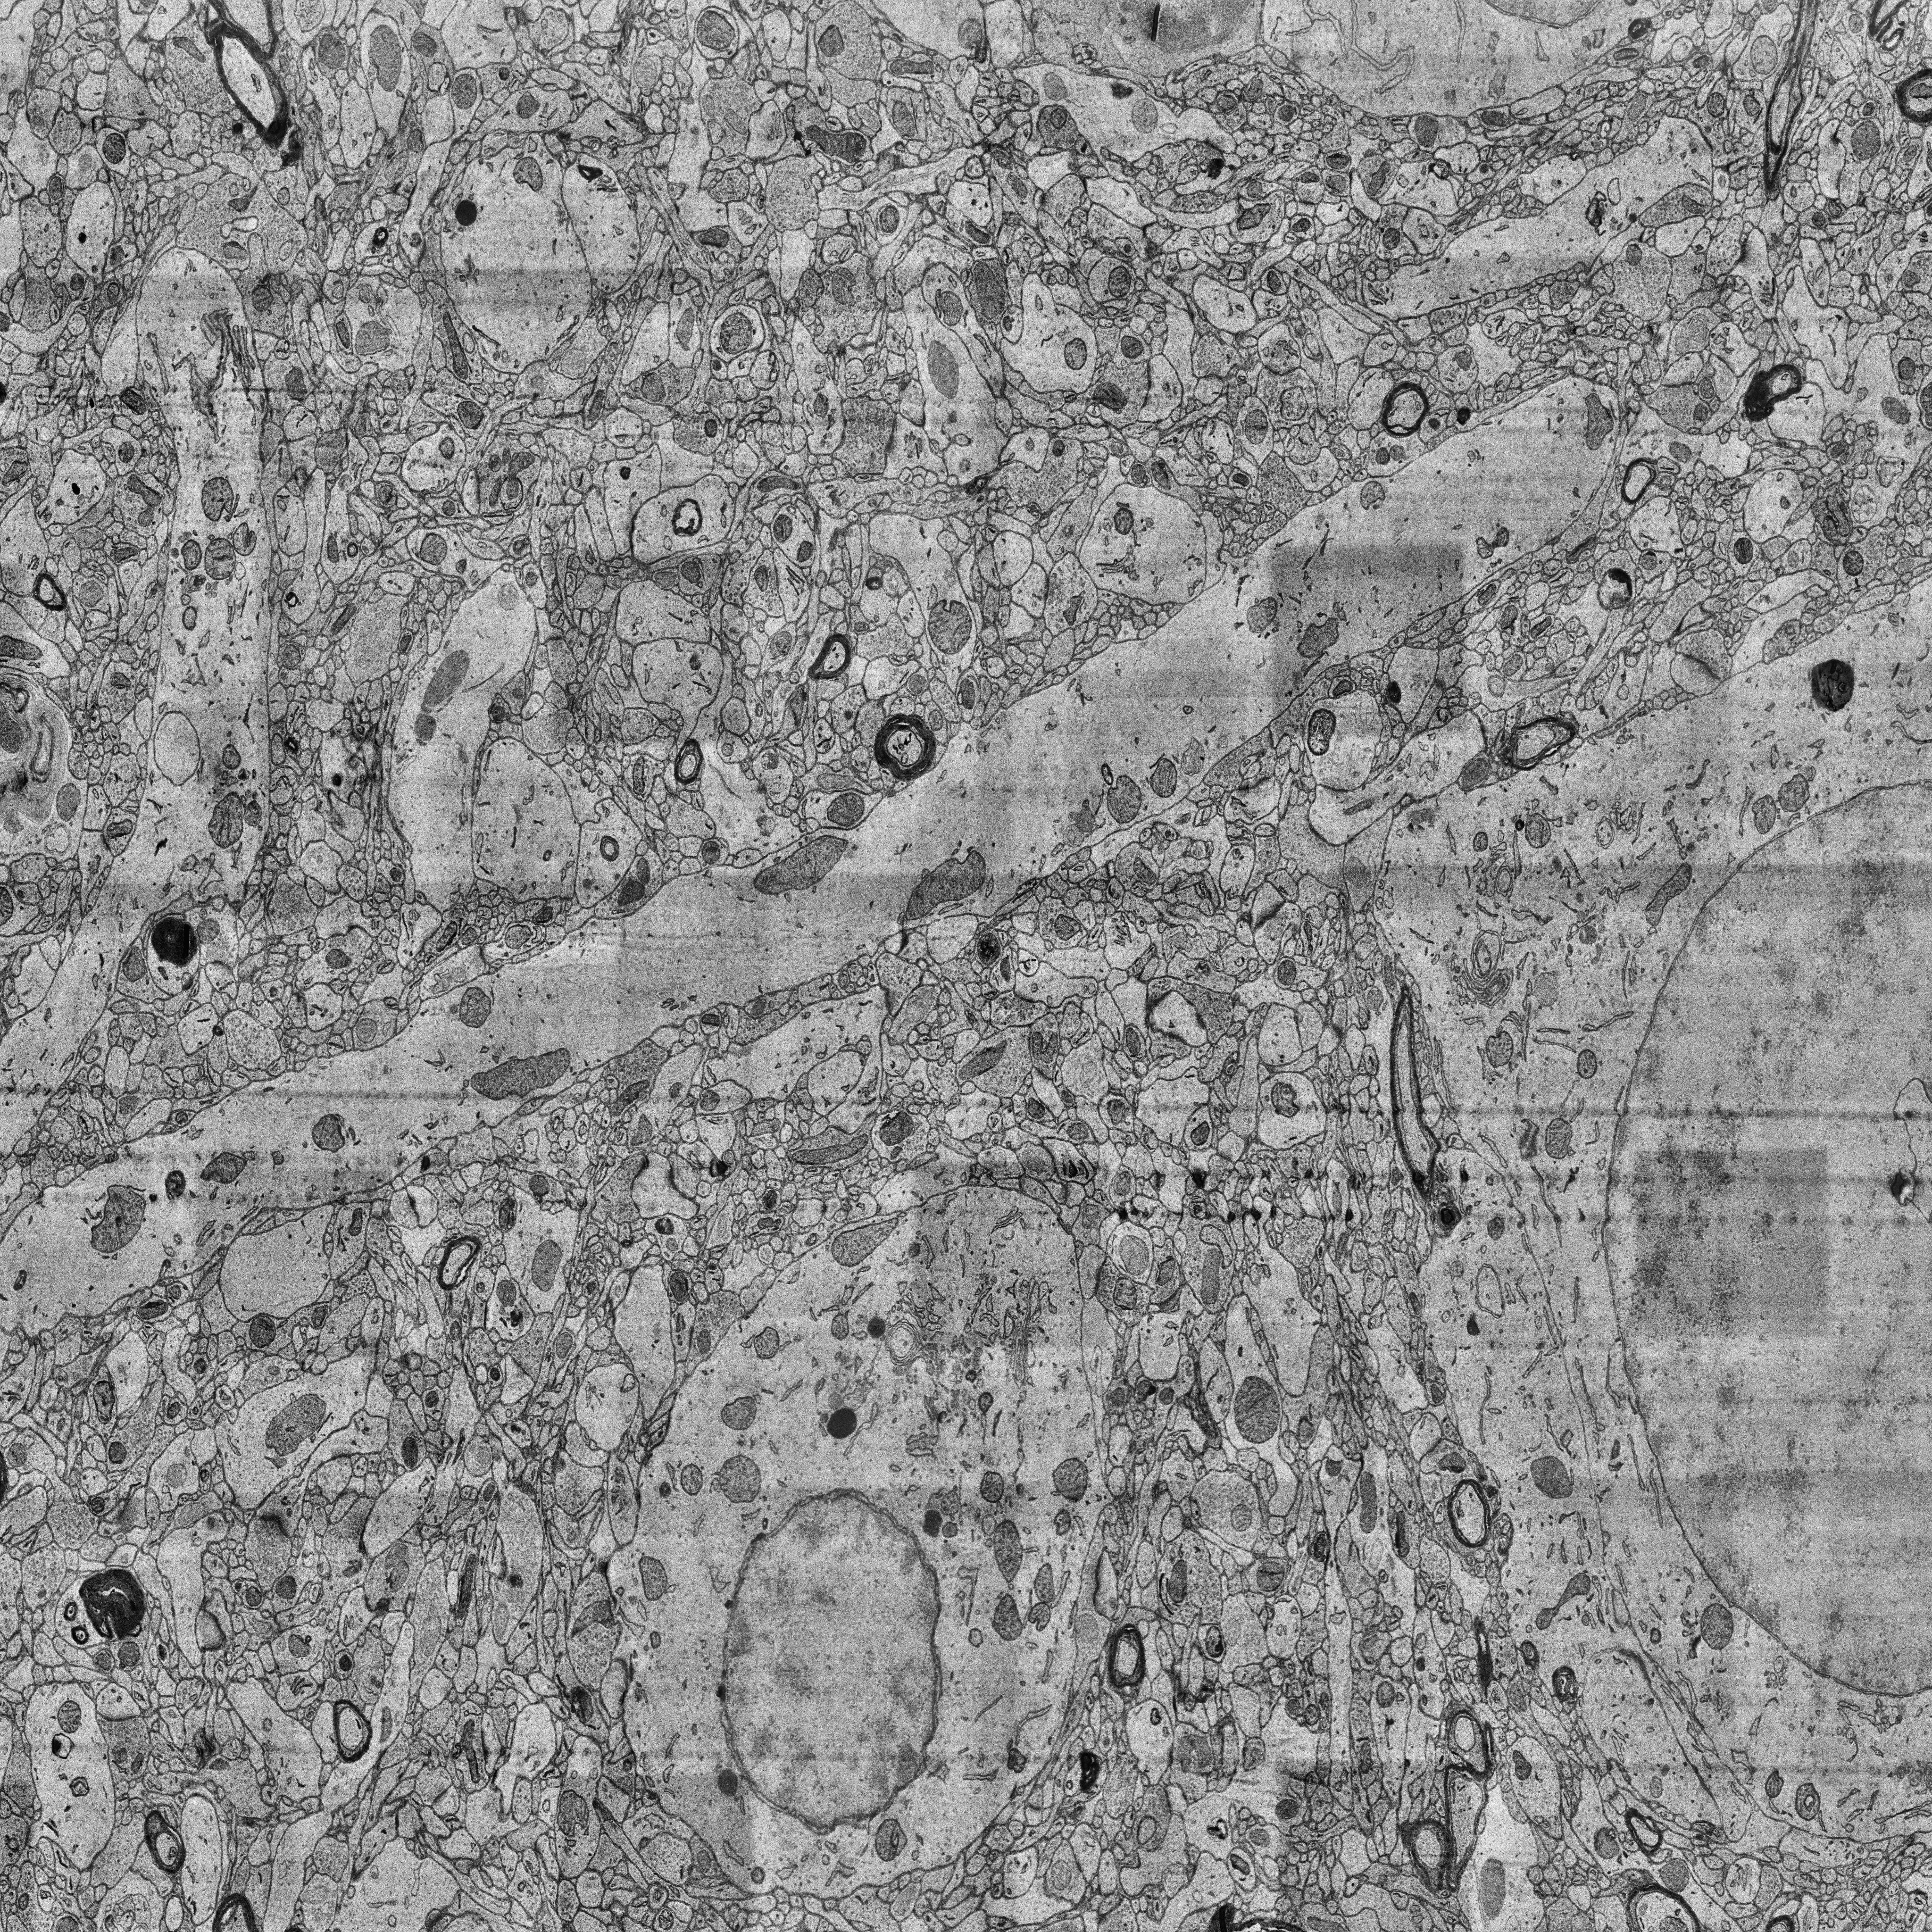
Electron microscopy slice of human cortex tissue
Slice depth (z): 343
Mitochondria instances in slice: 416